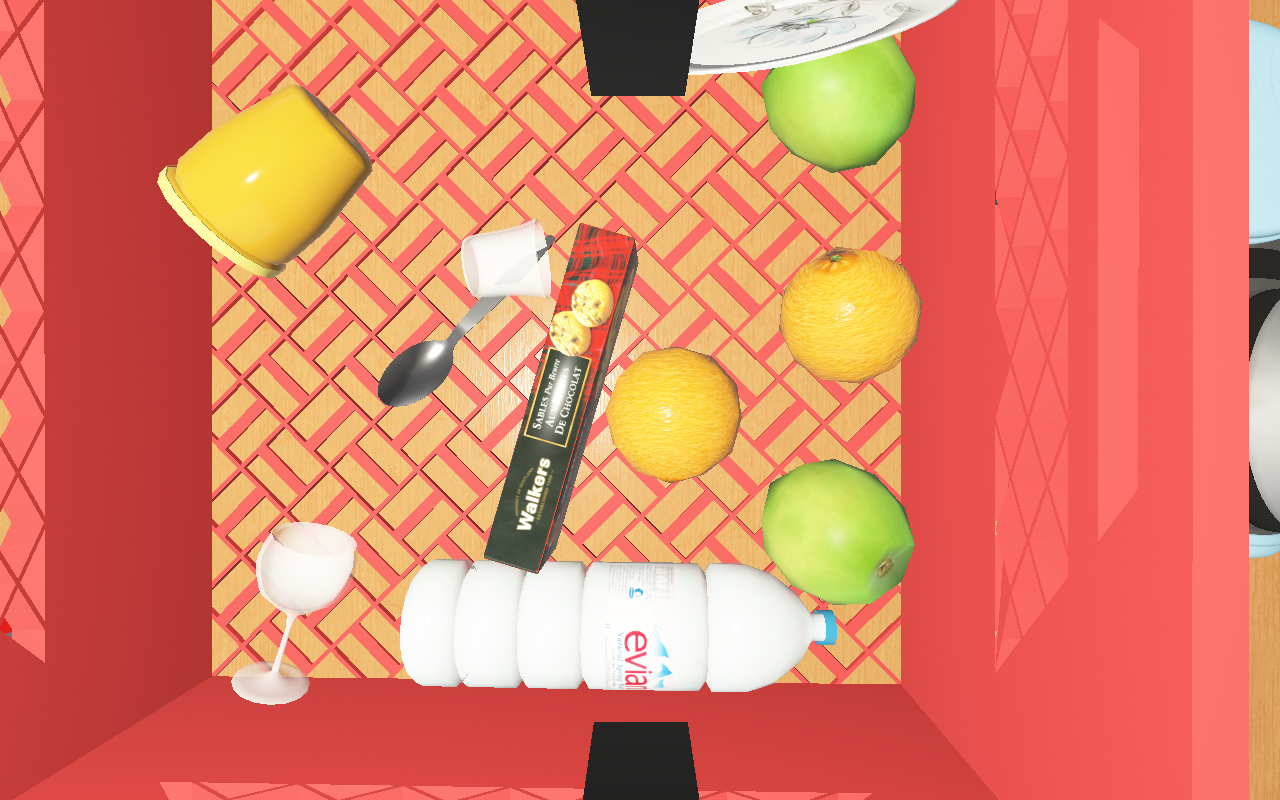
Objects in the scene:
carafe
apple
orange
plate
jam jar
cereal box
cereal box